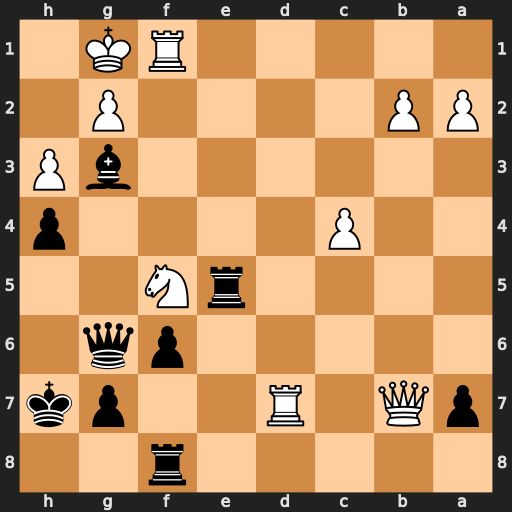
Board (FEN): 5r2/pQ1R2pk/5pq1/4rN2/2P4p/6bP/PP4P1/5RK1
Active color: b
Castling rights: -
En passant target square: -
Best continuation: Rxf5 Rxg7+ Qxg7